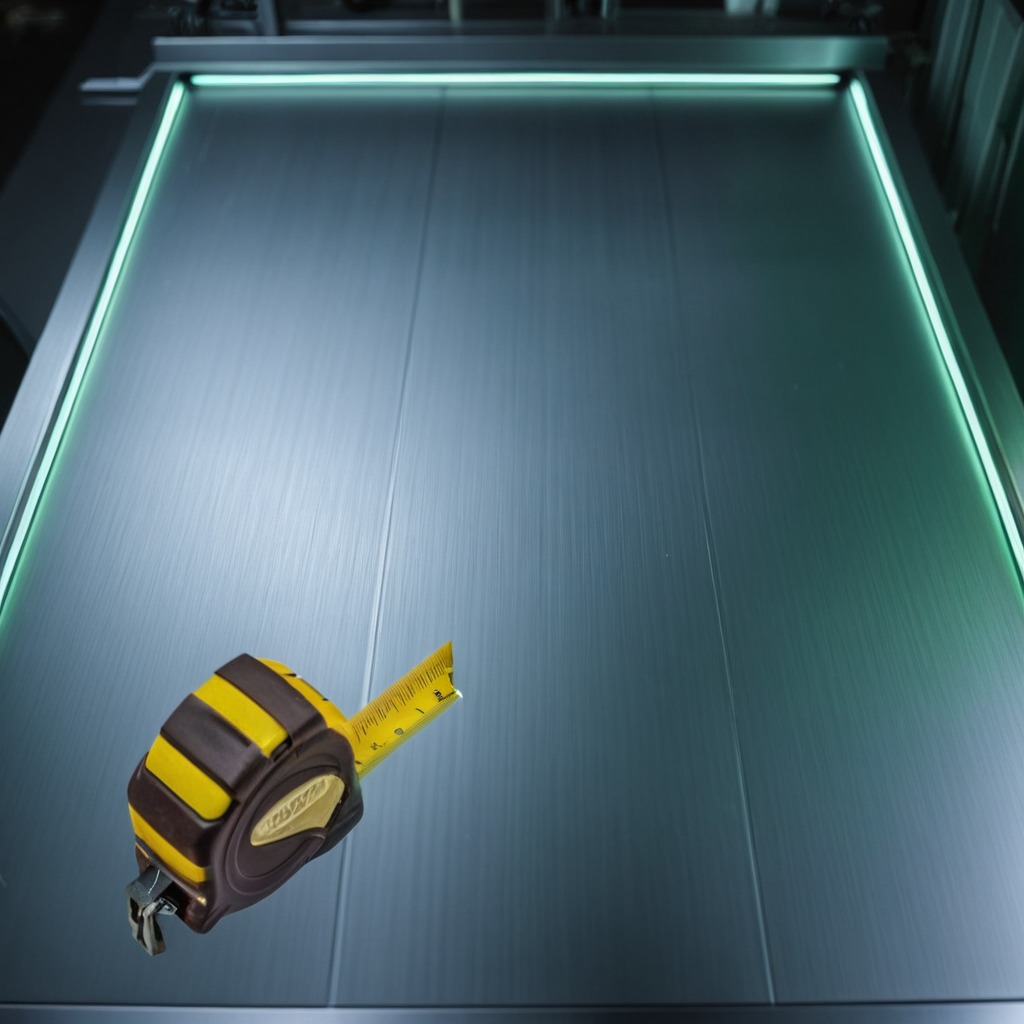
A measuring tape is lying on the metal table in a machine shop under fluorescent lights.